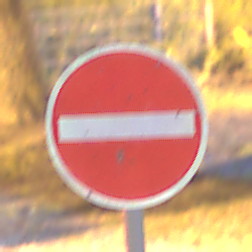
Verkehrszeichen: VerbotDerEinfahrt
Umgebung: Outdoor, Urban
Tageszeit: Night
Wetter: PartlyCloudy
Licht: Artificial
Jahreszeit: NotSpecified
Kontrast: HighContrast